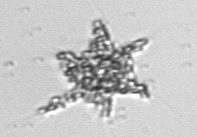
Label: Dictyocha